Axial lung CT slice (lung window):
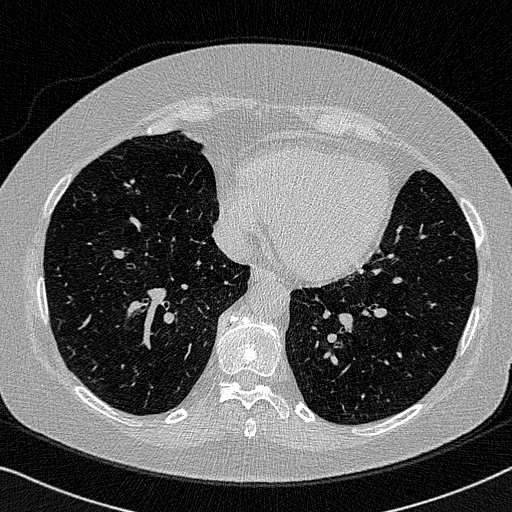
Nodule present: no